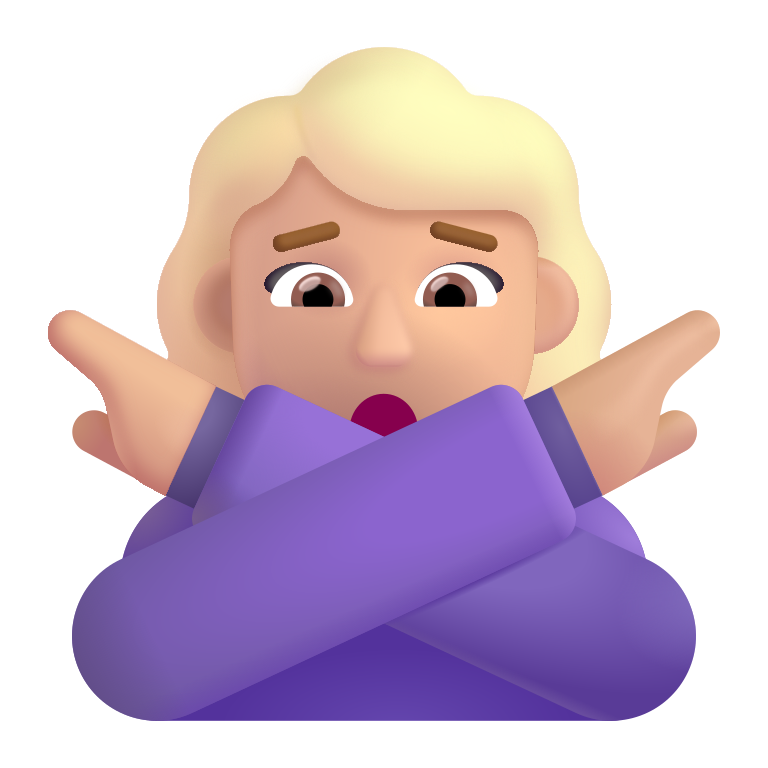
woman gesturing no color  light